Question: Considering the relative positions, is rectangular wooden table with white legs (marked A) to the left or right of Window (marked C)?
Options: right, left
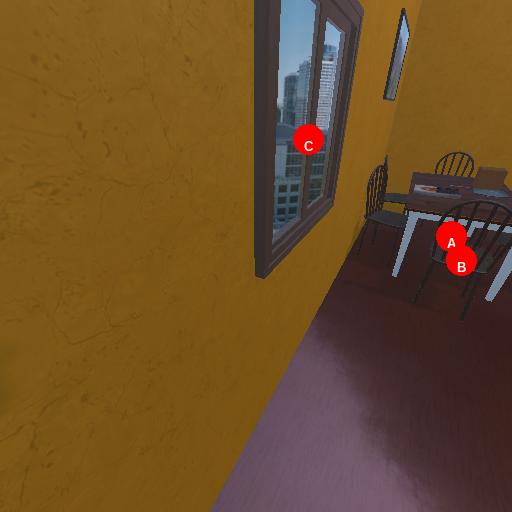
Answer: right